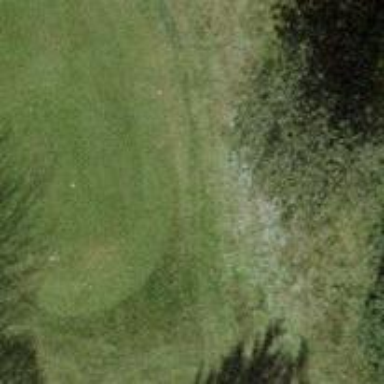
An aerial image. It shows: Golf tee.